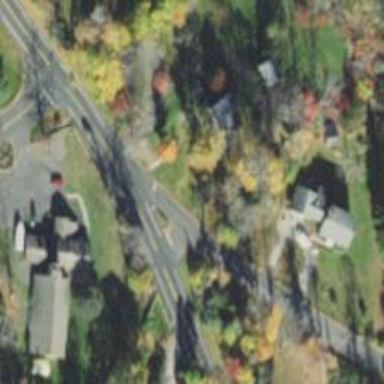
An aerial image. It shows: Road with stop sign.